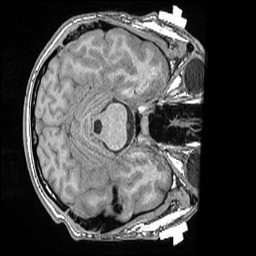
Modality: T1w
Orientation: axial
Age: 19
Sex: male
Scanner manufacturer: siemens
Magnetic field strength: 1.5 T
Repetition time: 2.04 s
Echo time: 0.00308 s